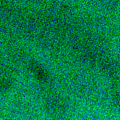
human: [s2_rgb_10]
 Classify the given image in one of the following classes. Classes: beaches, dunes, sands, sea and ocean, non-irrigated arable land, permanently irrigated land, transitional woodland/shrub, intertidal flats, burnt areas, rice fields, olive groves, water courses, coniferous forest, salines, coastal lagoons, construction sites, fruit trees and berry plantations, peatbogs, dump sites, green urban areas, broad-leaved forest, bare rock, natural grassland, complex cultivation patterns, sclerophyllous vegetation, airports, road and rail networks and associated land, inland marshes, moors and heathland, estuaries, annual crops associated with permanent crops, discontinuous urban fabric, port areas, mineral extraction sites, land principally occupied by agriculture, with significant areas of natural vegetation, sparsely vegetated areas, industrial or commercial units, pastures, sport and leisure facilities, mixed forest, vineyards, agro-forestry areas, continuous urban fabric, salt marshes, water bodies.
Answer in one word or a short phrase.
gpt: sea and ocean